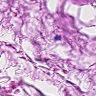
Metastatic tissue present: no